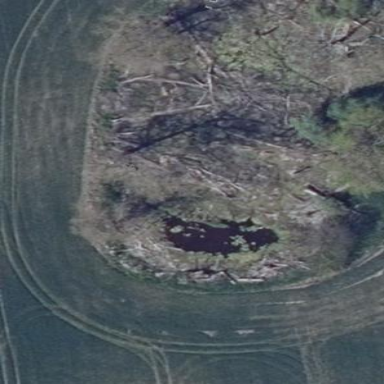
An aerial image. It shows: Swamp in wetland area.